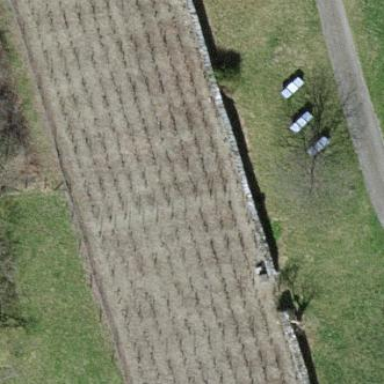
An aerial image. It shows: Beautiful vineyard in the countryside.